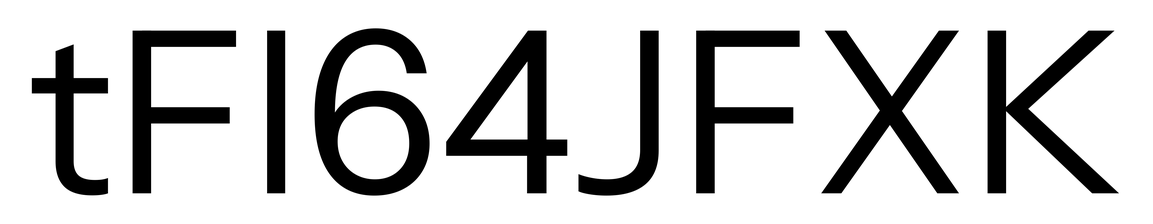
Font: InstrumentSans_Regular